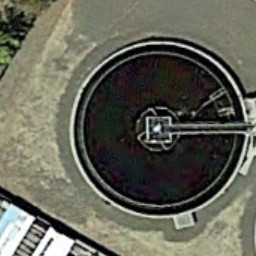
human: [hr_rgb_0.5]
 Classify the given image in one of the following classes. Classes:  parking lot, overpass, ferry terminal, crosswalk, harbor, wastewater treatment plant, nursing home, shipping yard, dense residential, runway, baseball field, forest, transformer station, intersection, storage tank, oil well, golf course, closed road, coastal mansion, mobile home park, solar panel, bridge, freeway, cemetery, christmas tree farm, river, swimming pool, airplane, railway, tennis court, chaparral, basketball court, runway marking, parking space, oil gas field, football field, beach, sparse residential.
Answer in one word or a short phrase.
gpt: wastewater treatment plant